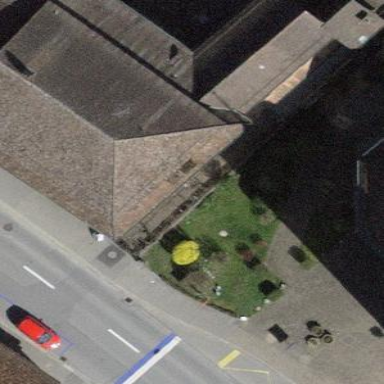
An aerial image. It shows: Hotel located in terrace building.